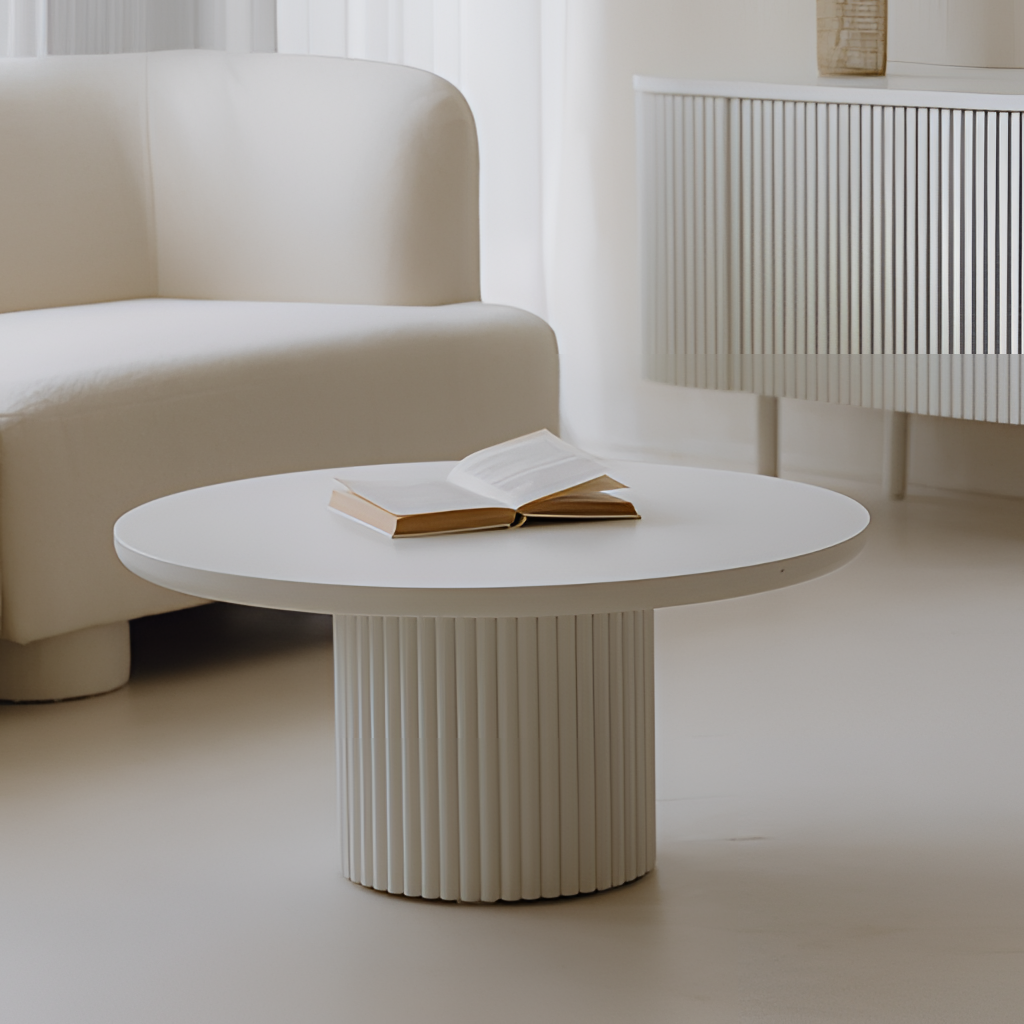
wood coffee table, living room, beige wood flooring, with smooth pattern, paint wallpaper, with solid pattern, minimalist